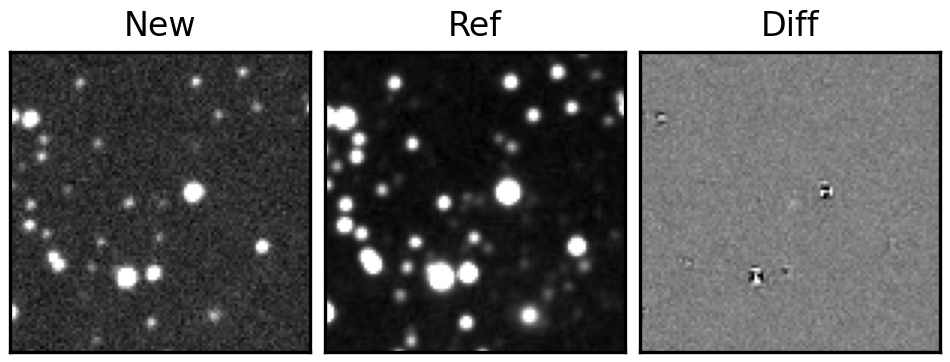
Label: real